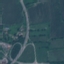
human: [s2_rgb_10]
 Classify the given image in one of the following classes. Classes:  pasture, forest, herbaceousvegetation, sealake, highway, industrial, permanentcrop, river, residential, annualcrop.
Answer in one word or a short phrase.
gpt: Highway